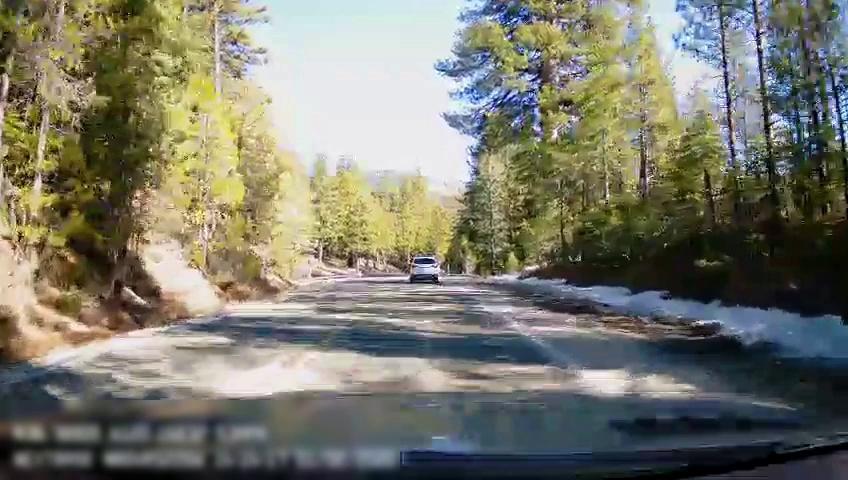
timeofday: Day
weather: Sunny
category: Drivable Space
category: Vehicles | SUV
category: Lanes | Current Lane
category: Lanes | Opposite Lane